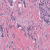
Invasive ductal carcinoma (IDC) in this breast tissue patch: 1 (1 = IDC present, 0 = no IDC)